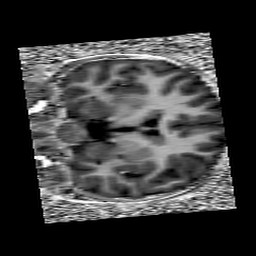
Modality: UNIT1
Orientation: coronal
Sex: female
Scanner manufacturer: siemens
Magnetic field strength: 3 T
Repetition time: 5 s
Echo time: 0.00368 s